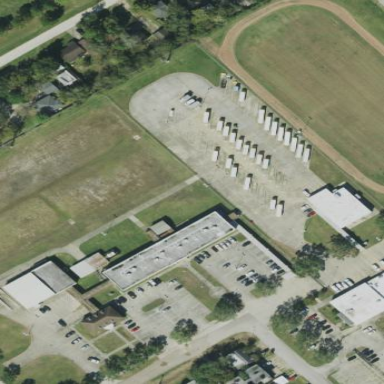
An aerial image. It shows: School.